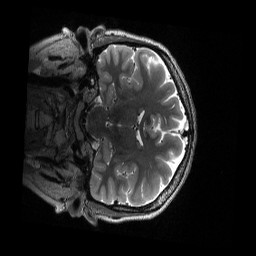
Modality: T2w
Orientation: coronal
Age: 38
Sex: female
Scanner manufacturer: siemens
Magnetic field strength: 3 T
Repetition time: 3.2 s
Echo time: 0.563 s